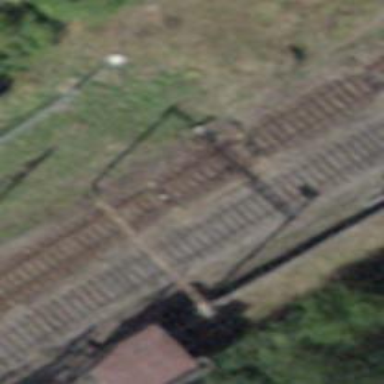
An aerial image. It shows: Railway crossover.